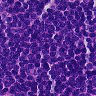
Metastatic tissue present: no